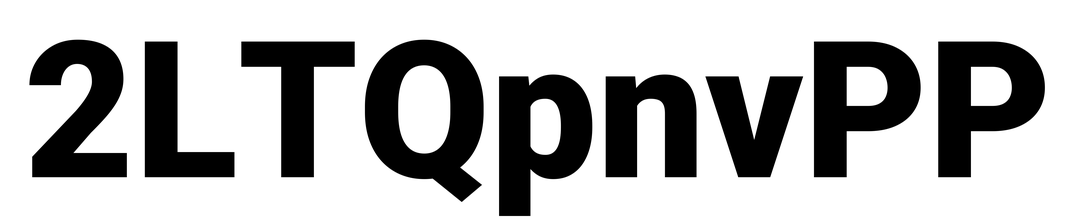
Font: Roboto_Black